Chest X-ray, PA view. Patient: 58 years old, sex F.
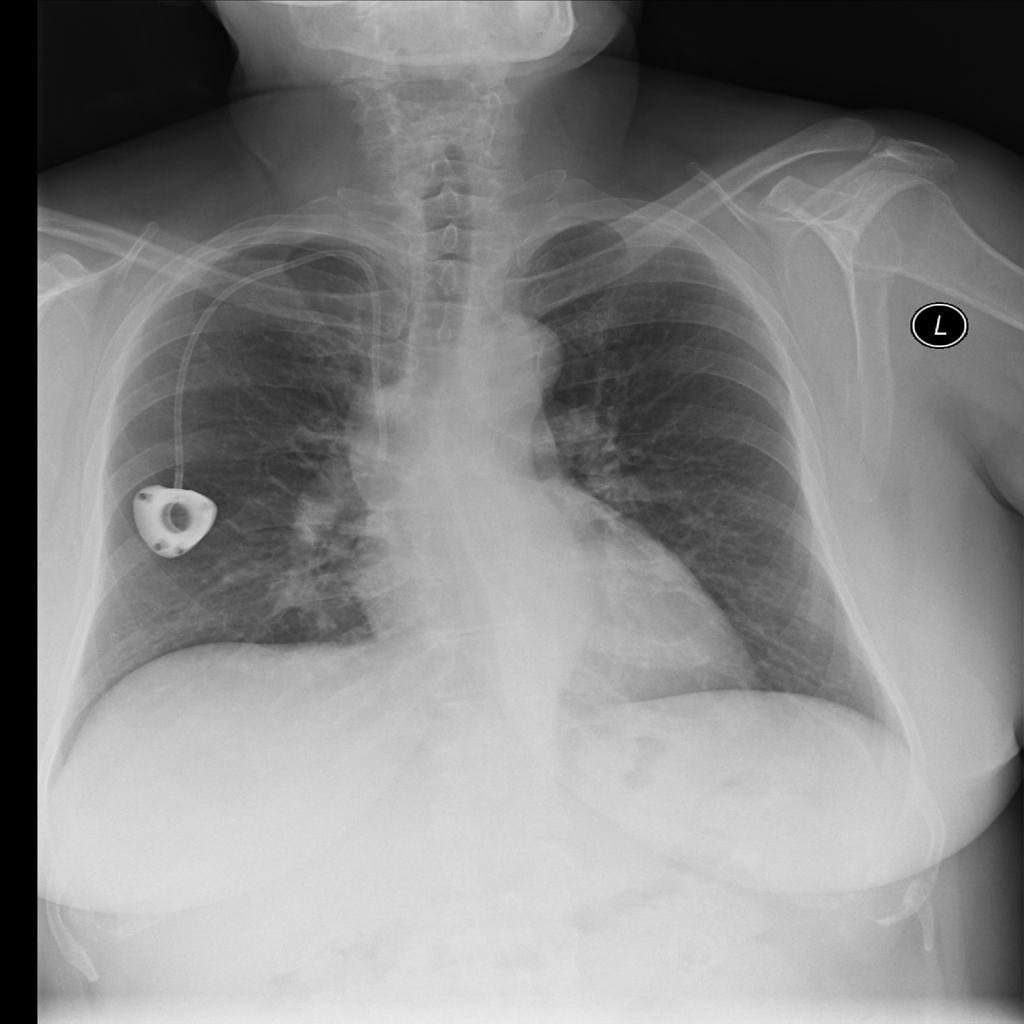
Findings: Infiltration